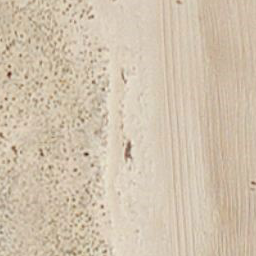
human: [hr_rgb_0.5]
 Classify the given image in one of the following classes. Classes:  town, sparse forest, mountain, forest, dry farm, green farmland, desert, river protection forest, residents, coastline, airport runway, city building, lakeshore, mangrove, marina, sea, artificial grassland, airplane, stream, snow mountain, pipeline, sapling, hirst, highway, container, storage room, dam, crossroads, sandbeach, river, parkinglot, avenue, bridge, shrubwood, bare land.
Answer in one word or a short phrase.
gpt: sandbeach